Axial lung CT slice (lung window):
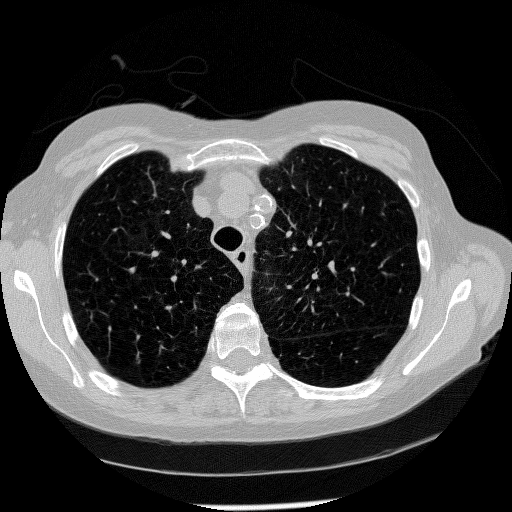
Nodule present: no